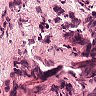
Metastatic tissue present: yes